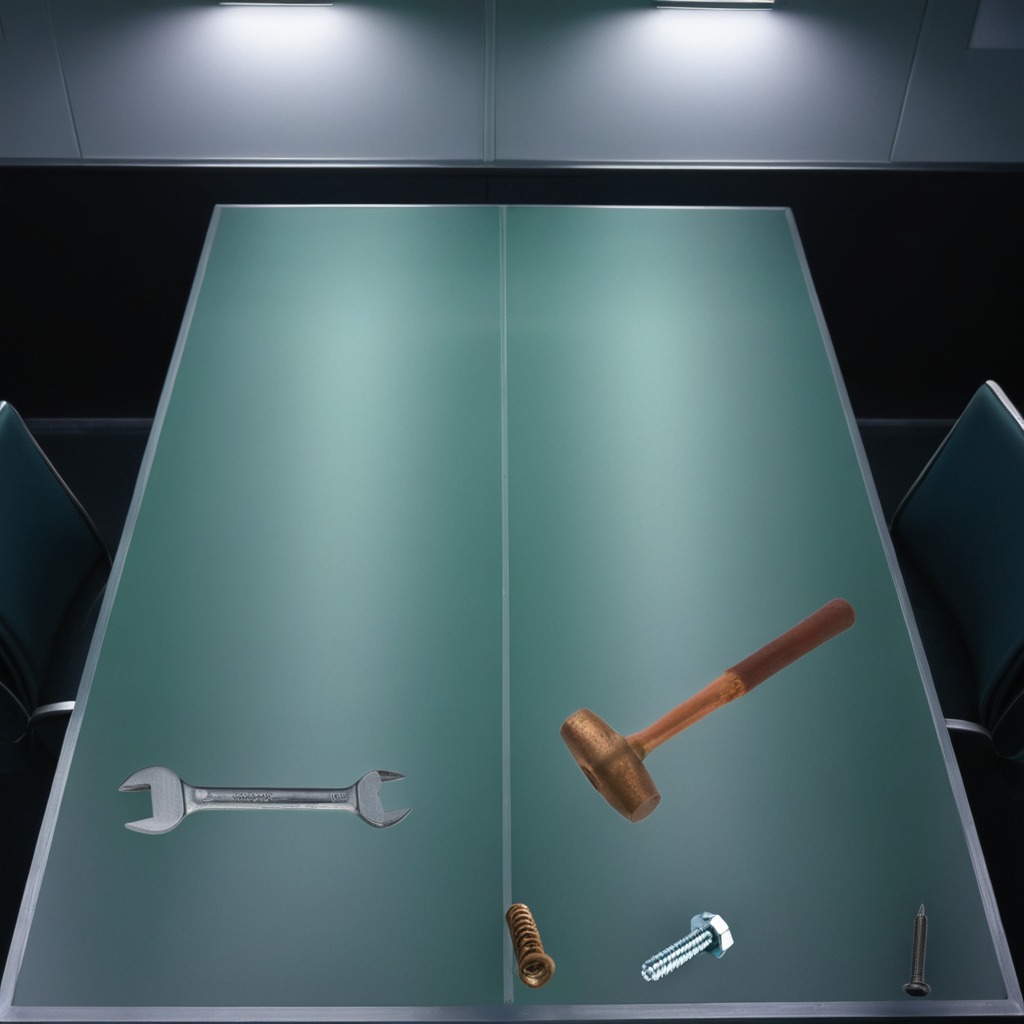
A hammer, an iron nail, a metal machine screw, a coiled metal spring, and a wrench are lying on the clean empty table in a railway signal maintenance room.